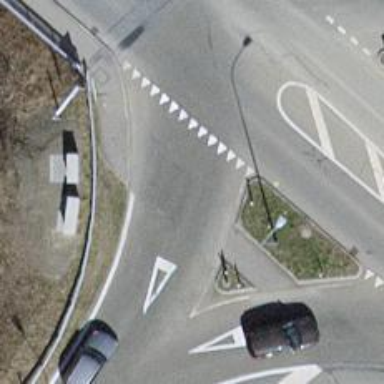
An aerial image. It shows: Unmarked crossing with pedestrian island.